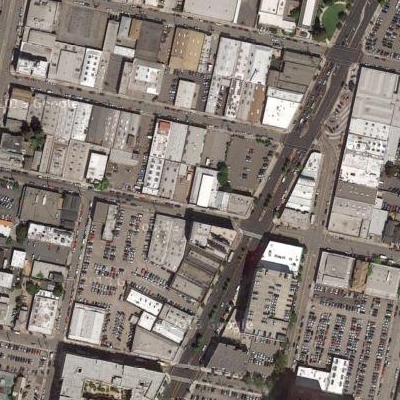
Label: cIndustry